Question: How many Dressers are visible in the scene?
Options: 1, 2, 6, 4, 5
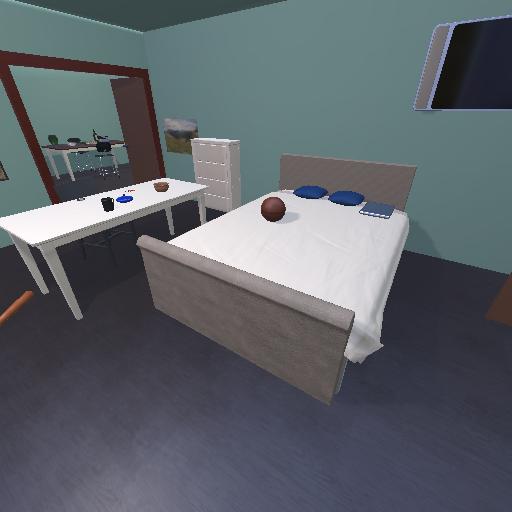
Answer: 1